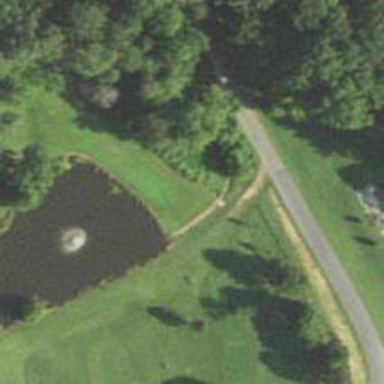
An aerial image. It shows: Water hazard on golf course. The hazard is natural water feature.